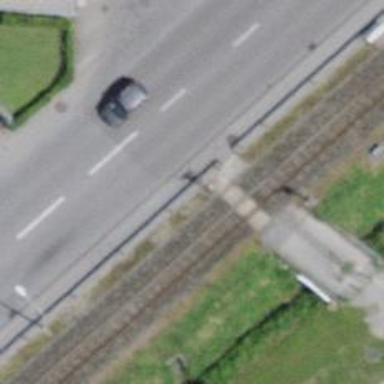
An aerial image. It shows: Railway crossing with traffic signals and chicane.